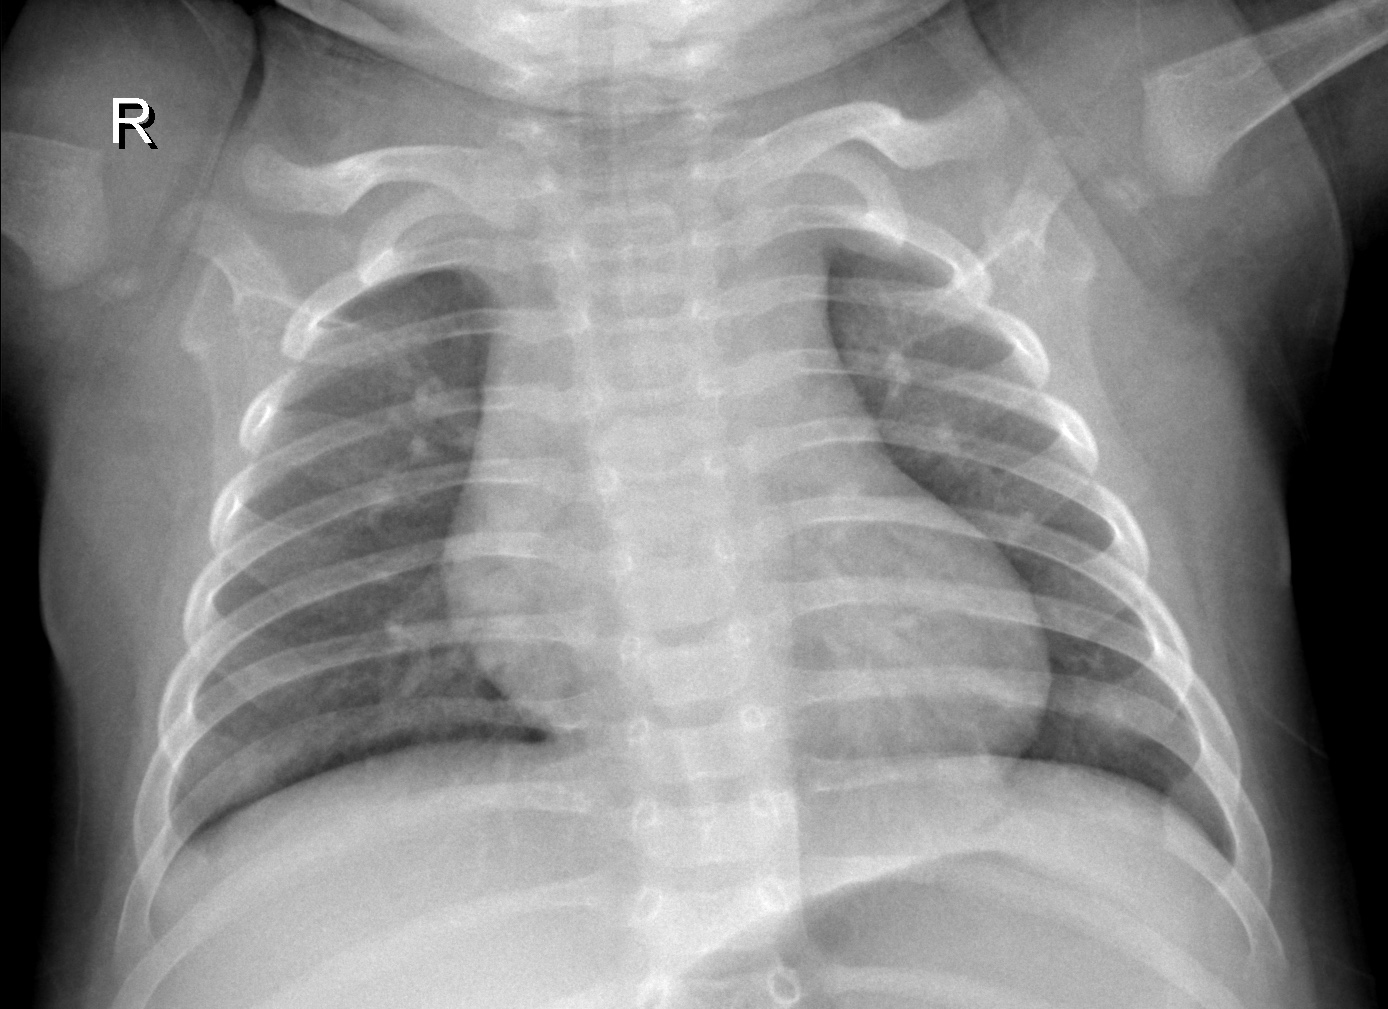
Diagnosis: NORMAL